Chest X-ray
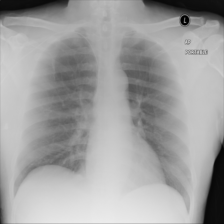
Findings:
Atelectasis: negative
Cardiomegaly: negative
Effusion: negative
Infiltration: negative
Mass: negative
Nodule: negative
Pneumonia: negative
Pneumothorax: negative
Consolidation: negative
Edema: negative
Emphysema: negative
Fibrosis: negative
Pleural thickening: negative
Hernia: negative